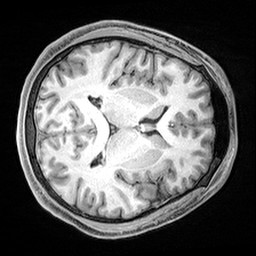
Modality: T1w
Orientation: axial
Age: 22
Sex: male
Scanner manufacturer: siemens
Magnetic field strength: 3 T
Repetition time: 2.4 s
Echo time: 0.00217 s